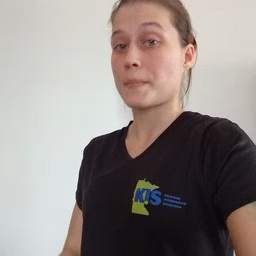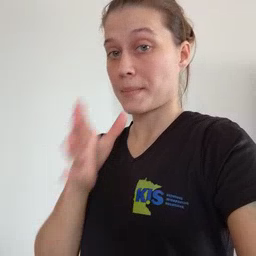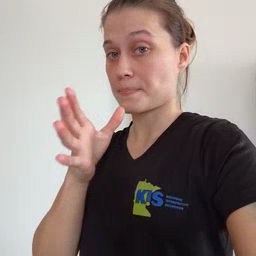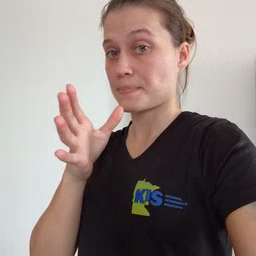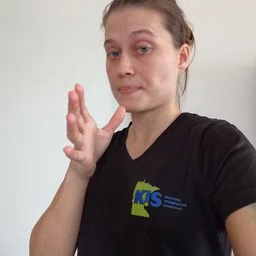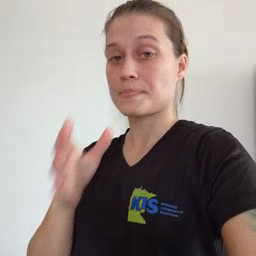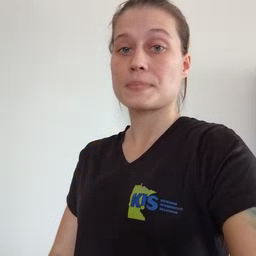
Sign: mom